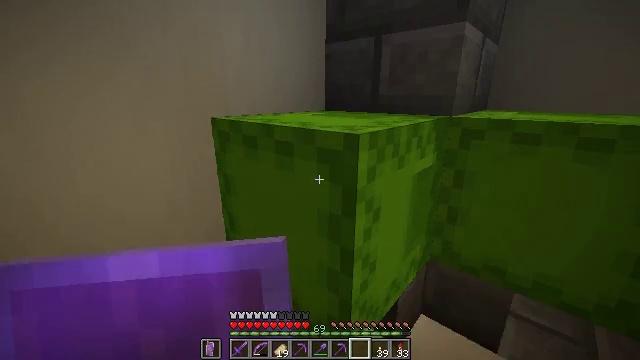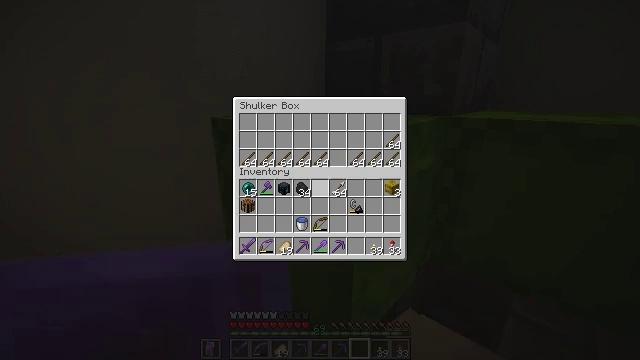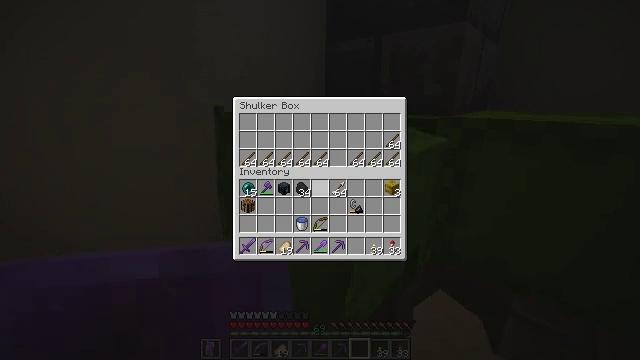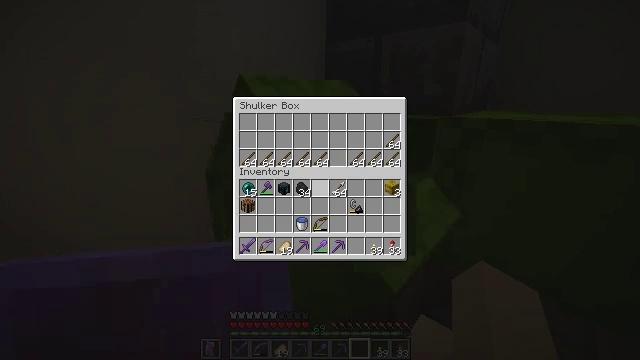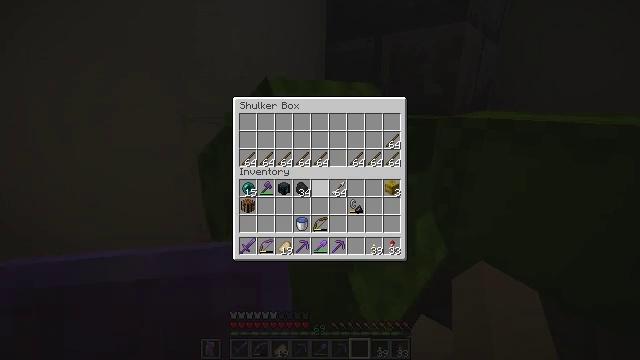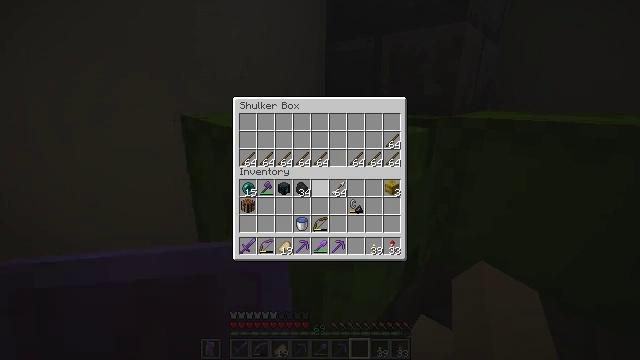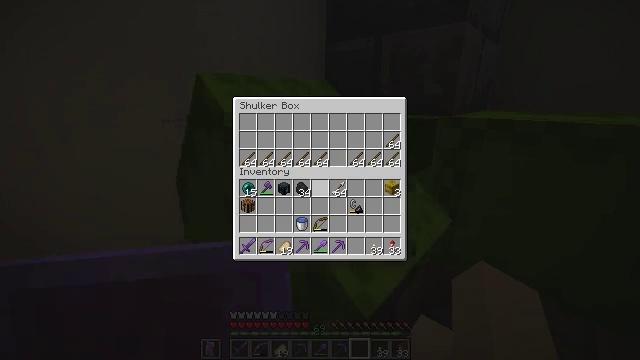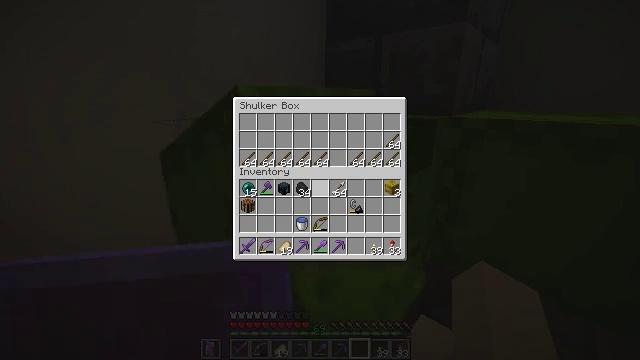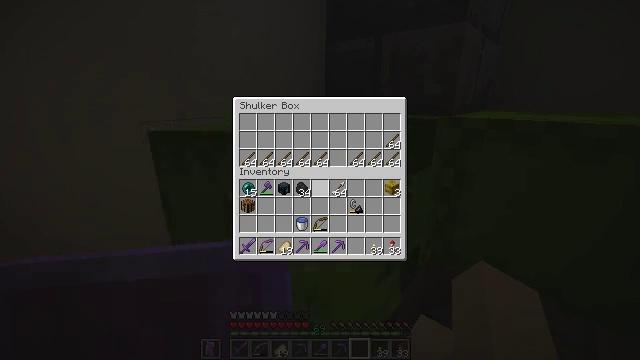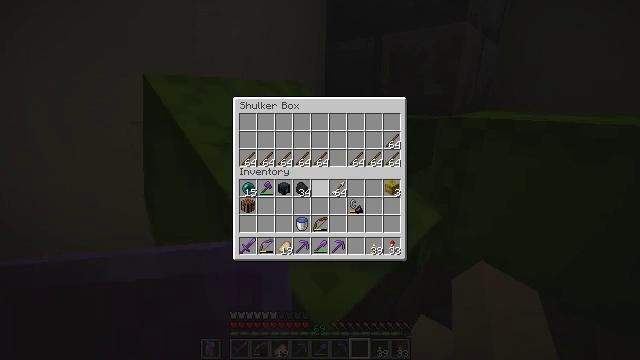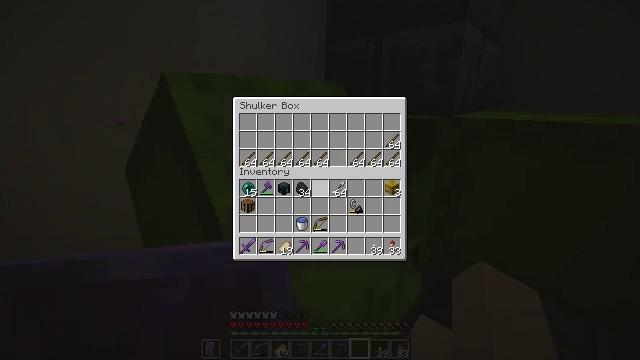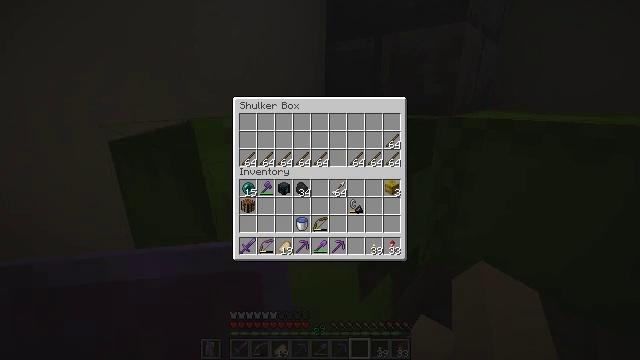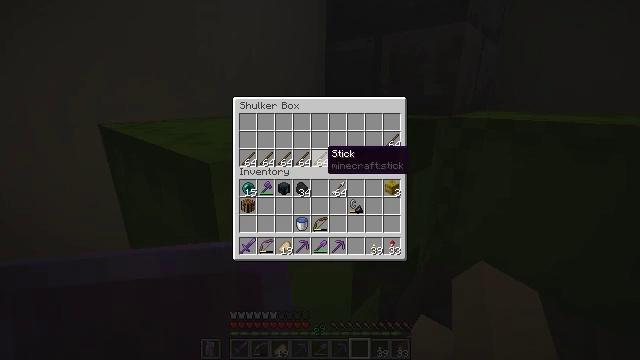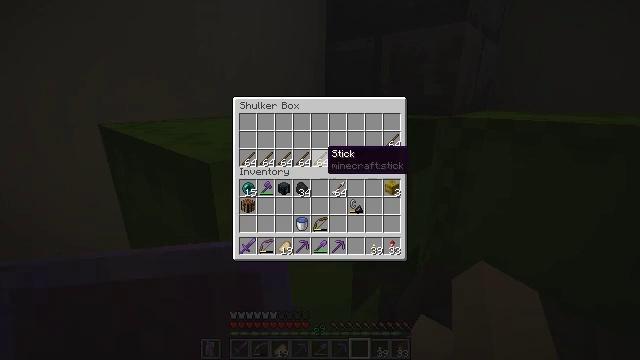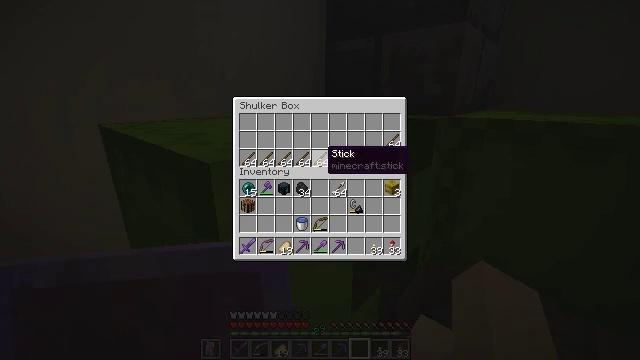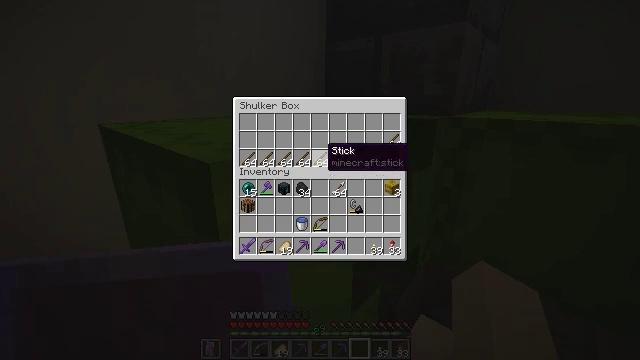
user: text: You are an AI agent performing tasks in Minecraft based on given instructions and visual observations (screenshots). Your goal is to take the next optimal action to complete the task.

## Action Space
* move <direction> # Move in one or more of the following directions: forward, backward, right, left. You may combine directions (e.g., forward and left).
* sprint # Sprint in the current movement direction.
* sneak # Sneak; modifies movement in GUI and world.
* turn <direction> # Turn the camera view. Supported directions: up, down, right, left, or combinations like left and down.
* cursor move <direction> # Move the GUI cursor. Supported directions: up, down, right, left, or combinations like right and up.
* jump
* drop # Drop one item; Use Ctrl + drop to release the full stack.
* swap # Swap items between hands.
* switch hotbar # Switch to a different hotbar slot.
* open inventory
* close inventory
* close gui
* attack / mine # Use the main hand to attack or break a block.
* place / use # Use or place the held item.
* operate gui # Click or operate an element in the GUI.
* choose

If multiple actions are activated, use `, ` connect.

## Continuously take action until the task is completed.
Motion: motion action
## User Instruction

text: Pick up the lime shulker box from the ground.
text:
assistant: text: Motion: no_op
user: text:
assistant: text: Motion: no_op
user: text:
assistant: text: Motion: no_op
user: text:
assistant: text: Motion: no_op
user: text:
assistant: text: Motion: no_op
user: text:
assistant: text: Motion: no_op
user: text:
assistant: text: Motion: no_op
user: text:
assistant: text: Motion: no_op
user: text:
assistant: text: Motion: no_op
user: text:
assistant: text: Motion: no_op
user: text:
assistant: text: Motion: turn up
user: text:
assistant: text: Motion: turn up
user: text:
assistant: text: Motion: no_op
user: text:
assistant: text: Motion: no_op
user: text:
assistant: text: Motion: no_op
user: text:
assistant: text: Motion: no_op
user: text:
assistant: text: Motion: attack / mine
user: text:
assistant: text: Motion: attack / mine
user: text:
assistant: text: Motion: attack / mine
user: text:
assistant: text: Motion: no_op
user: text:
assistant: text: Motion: sneak, turn left
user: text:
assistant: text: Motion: sneak
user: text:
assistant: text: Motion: sneak
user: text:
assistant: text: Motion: sneak
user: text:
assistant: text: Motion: sneak
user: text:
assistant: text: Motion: sneak, attack / mine
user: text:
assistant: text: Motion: sneak, attack / mine
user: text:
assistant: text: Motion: sneak, attack / mine
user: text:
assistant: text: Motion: sneak
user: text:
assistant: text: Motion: sneak, attack / mine